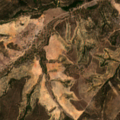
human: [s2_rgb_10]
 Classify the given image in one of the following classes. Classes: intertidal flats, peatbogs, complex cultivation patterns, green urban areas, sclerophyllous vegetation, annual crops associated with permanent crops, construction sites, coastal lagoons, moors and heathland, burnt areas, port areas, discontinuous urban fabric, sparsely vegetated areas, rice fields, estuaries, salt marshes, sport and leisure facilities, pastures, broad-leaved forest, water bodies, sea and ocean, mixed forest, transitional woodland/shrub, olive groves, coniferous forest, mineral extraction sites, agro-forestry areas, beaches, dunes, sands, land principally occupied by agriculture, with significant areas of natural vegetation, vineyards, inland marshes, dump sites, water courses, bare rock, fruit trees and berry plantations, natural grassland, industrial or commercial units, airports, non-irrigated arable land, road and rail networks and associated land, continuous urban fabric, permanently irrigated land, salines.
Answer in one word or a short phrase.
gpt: broad-leaved forest, transitional woodland/shrub